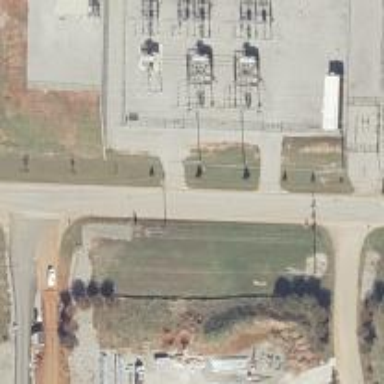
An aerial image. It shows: Power pole.